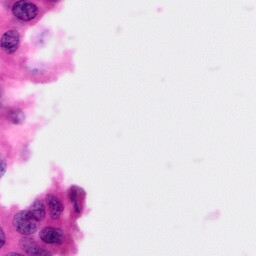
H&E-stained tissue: Pancreatic